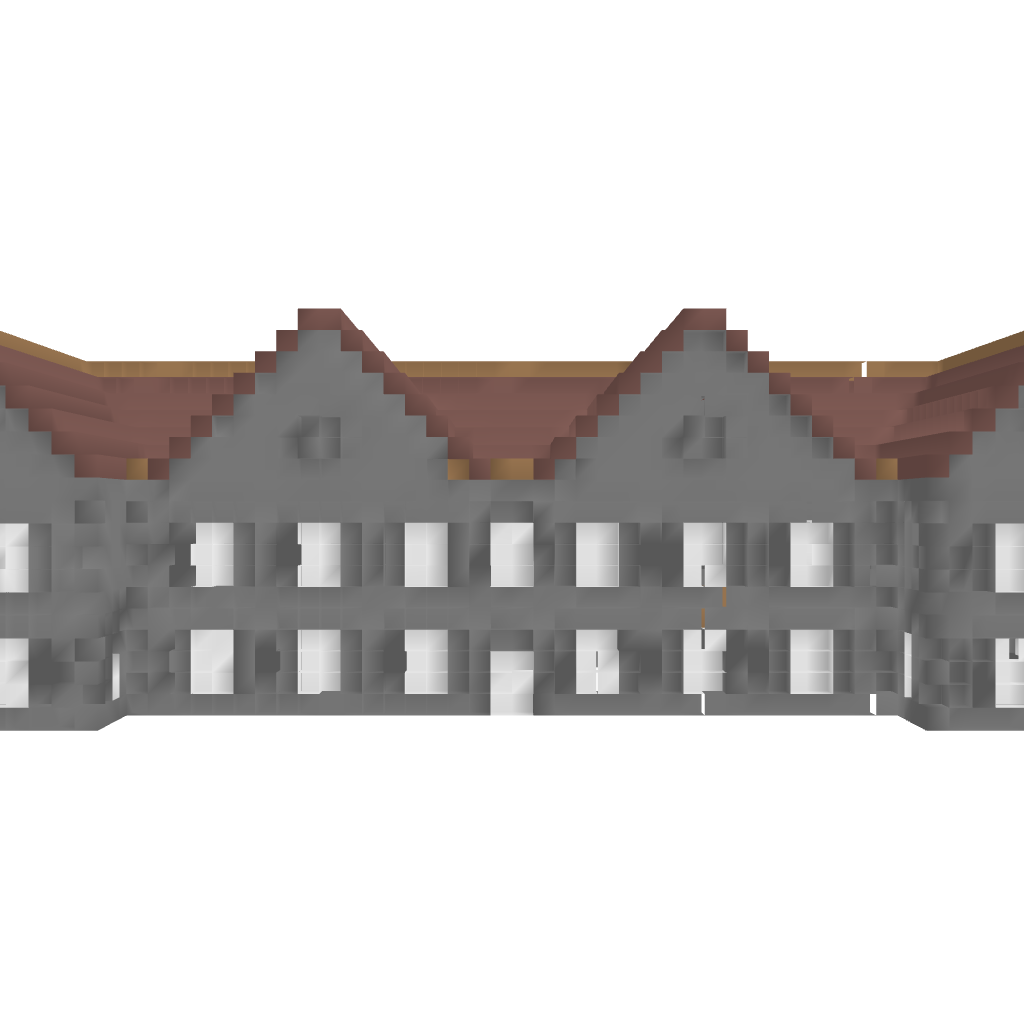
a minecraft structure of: Brick House bad low quality